Aerial crown-view tile of a tropical tree (Barro Colorado Island, Panama), acquired 20241112:
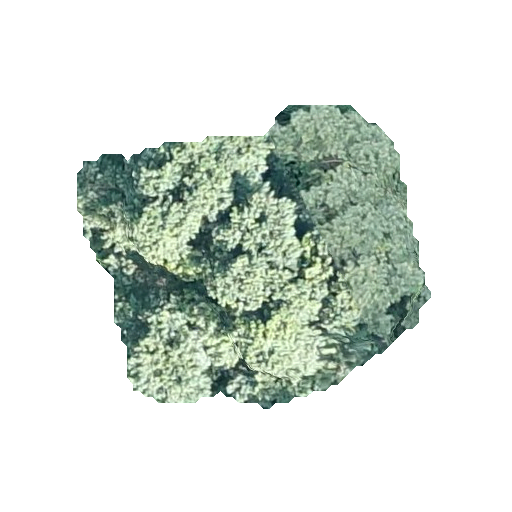
Species: Luehea seemannii
GBIF accepted scientific name: Luehea seemannii
Crown area: 121.324 m²